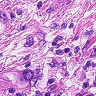
Metastatic tissue present: yes